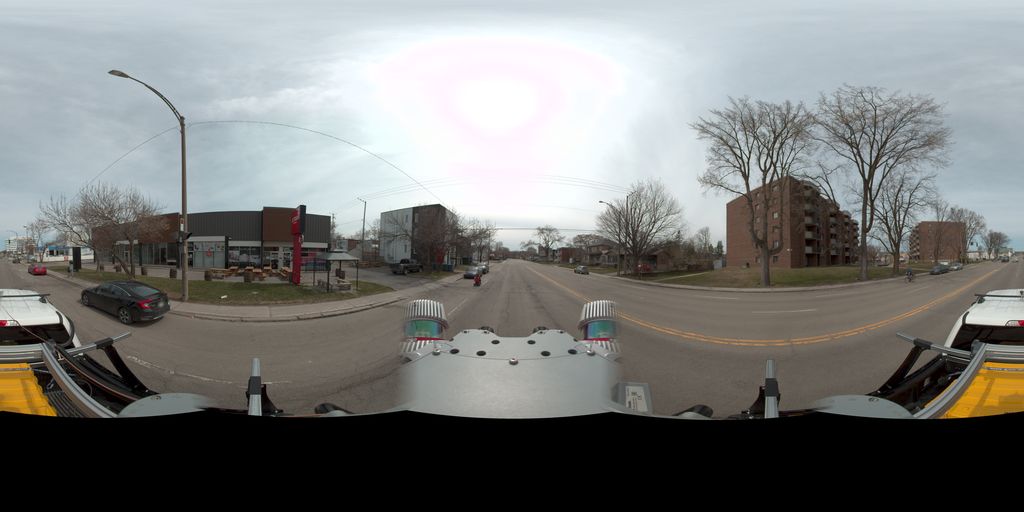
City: quebec_city